Field crop: maize
Growth stage: 2
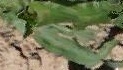
Species: maize